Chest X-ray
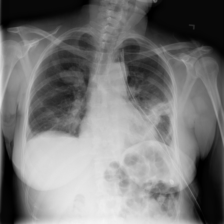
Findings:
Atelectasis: negative
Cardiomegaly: negative
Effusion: negative
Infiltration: negative
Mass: negative
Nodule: negative
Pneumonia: negative
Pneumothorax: negative
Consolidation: negative
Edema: negative
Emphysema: negative
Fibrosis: negative
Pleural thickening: negative
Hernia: negative